Question: When I installed MVC4 beta on a development PC, it had a template for SPA (Single Page Application). Today on a different PC with the same setup (VS2010 SP1, win7), I installed <URL>. Any one else having this issue? or is this a documented change that I could not find?

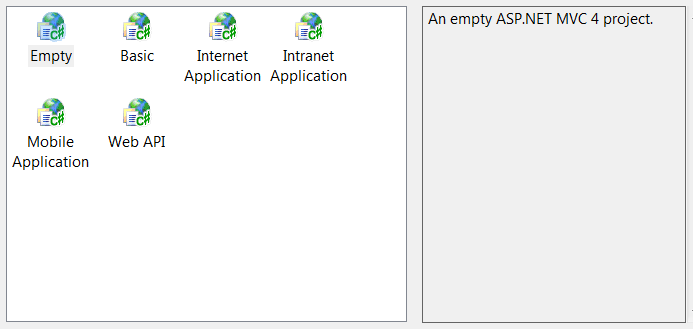
Answer: Changes from ASP.NET MVC 4 Beta
Removed ASP.NET Single Page Application: ASP.NET Single Page Application (SPA) shipped with ASP.NET MVC 4 Beta as an early preview of the experience for building applications that include significant client-side interactions using JavaScript. SPA won't ship with the final MVC 4 release, but will continue to evolve outside of the MVC 4 release. Check out the ASP.NET SPA home page for details.
...
<URL>
P.S., Wow I am glad that I didn't use it for an app I build right now. I was considering it 3 months ago, but decided not to risk it because MS said that it is experimental.